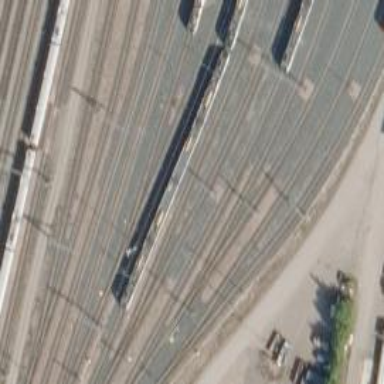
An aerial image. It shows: Railway signal.